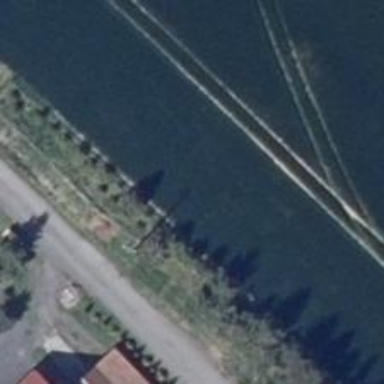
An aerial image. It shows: Power pole.